Question: Given a graph, say
'''
g = Graph[{x -> a, y -> c, a -> b,
b -> c, a -> c, d -> c,
a -> d, b -> d},
VertexLabels -> "Name"]
'''

How do I find all vertices in a graph with the maximum degree i.e. a list of all vertices that has the most number of edges, and highlight them in the graph?
In this case, it would be the vertices '{a,c}'.
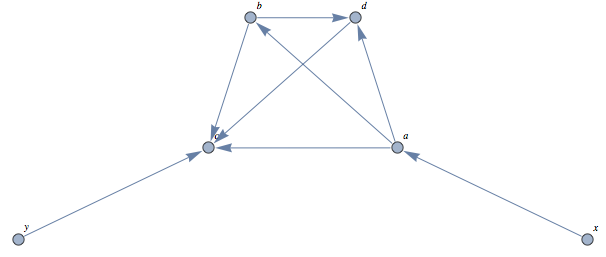
Answer: Here's an approach using 'DegreeCentrality':
'''
(* In[41]:= *) max = Pick[VertexList[g], DegreeCentrality[g], Max[DegreeCentrality[g]]]
(* Out[41]= *) {a, c}
(* In[42]:= *) HighlightGraph[g, max]
'''